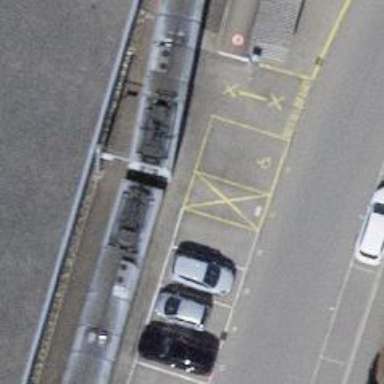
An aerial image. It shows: Car-sharing service available at this location.